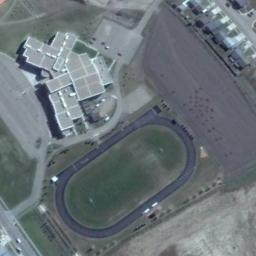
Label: ground_track_field